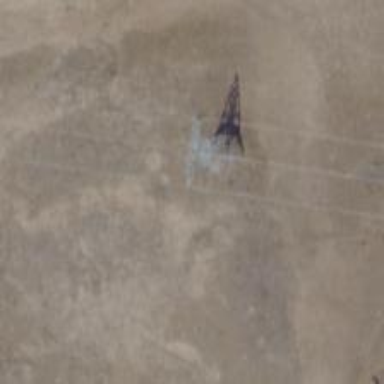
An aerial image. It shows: Power tower.